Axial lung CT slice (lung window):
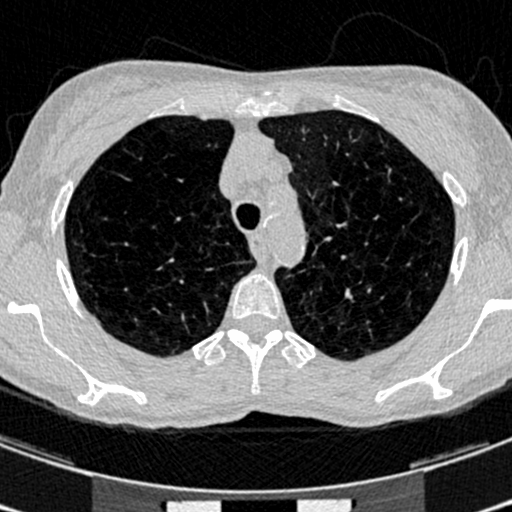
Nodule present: no